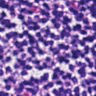
Metastatic tissue present: no